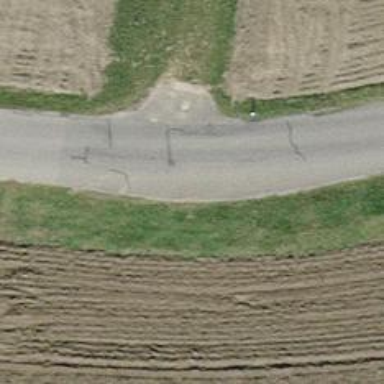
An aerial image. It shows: Grass track with grade4 quality surface.